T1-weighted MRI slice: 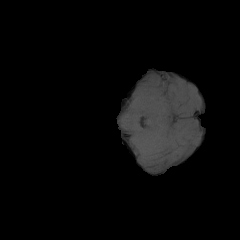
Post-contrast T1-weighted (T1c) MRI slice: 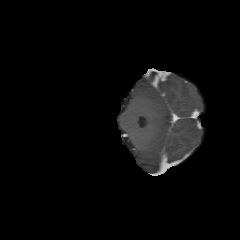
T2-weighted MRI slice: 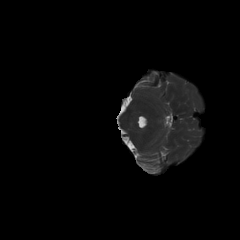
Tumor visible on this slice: no